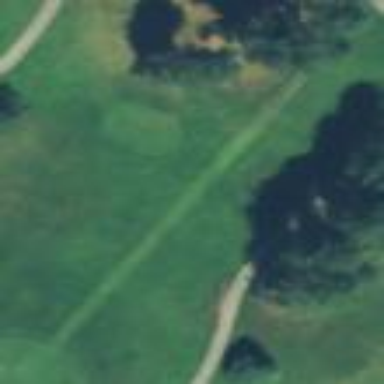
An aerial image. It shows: Golf rough area.